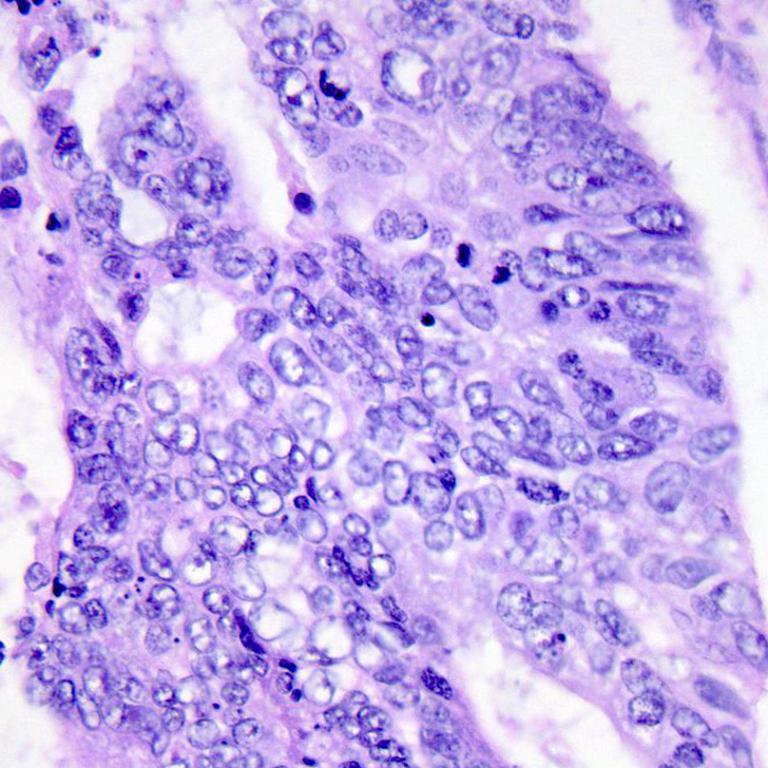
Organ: colon
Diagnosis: adenocarcinomas